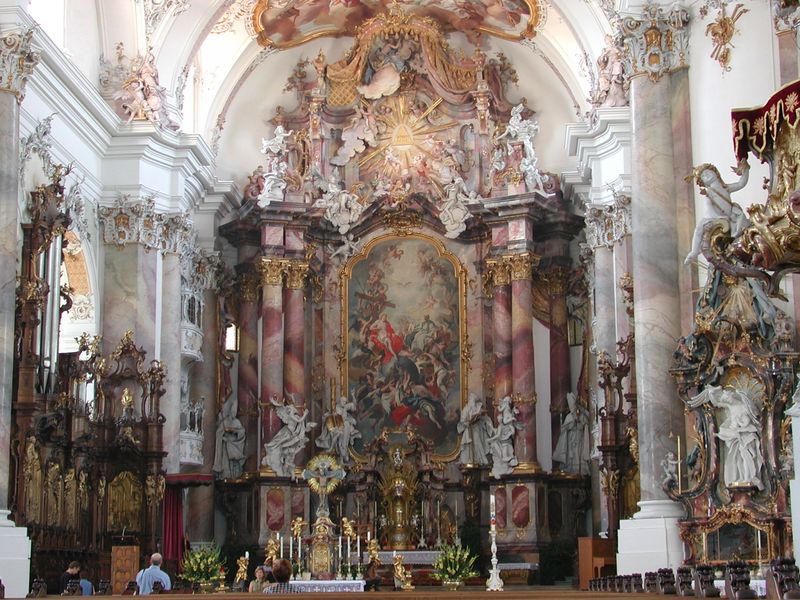
Titel: Ottobeuren, Klosterkirche
Künstler: Christoph Vogt
Standort: Ottobeuren, Klosterkirche (EU - D - Bayern)
Schlagwörter: gemälde, weiß, gelb, menschen, braun, fenster, holz, licht, marmor, schmuck, säule, säulen, rot, architektur, barock, sockel, kirche, sonne, gold, rokoko, rosa, engel, putto, skulptur, figuren, kerze, kerzen, stuck, foto, eingang, kreuz, strahlen, gebet, altar, bänke, hochaltar, kathedrale, kapitell, gesims, orgel, skulpturen, statuen, kanzel, monstranz, chor, heilige, prunk, altarbild, touristen, tabernakel, chorgestühl, altargemälde, seitenaltar, skifahren, kirchensaal, ltarbild